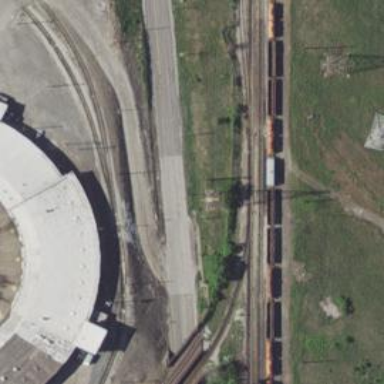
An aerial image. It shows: Rail spur service.